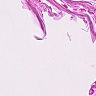
Metastatic tissue present: no